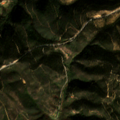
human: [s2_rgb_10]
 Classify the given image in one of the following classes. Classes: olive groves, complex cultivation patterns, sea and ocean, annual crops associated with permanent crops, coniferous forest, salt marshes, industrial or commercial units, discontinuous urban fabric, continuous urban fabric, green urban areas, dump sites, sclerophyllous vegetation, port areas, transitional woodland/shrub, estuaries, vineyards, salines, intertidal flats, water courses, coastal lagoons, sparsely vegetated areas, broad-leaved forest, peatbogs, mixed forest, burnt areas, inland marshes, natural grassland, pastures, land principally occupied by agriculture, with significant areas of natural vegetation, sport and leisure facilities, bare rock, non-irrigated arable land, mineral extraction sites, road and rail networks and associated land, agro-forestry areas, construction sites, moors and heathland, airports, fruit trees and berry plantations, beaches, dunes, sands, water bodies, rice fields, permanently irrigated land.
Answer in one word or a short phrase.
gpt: broad-leaved forest, sclerophyllous vegetation, transitional woodland/shrub